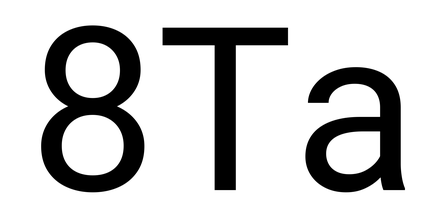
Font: Roboto_Regular